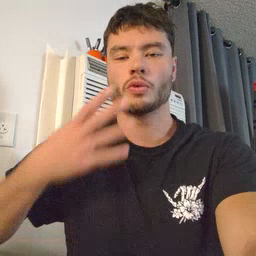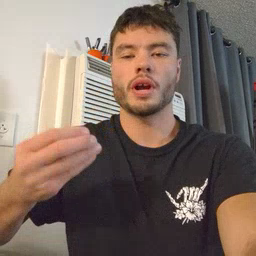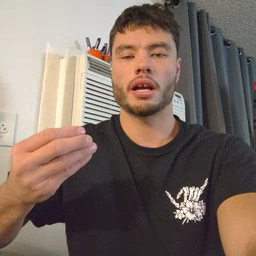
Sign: wet